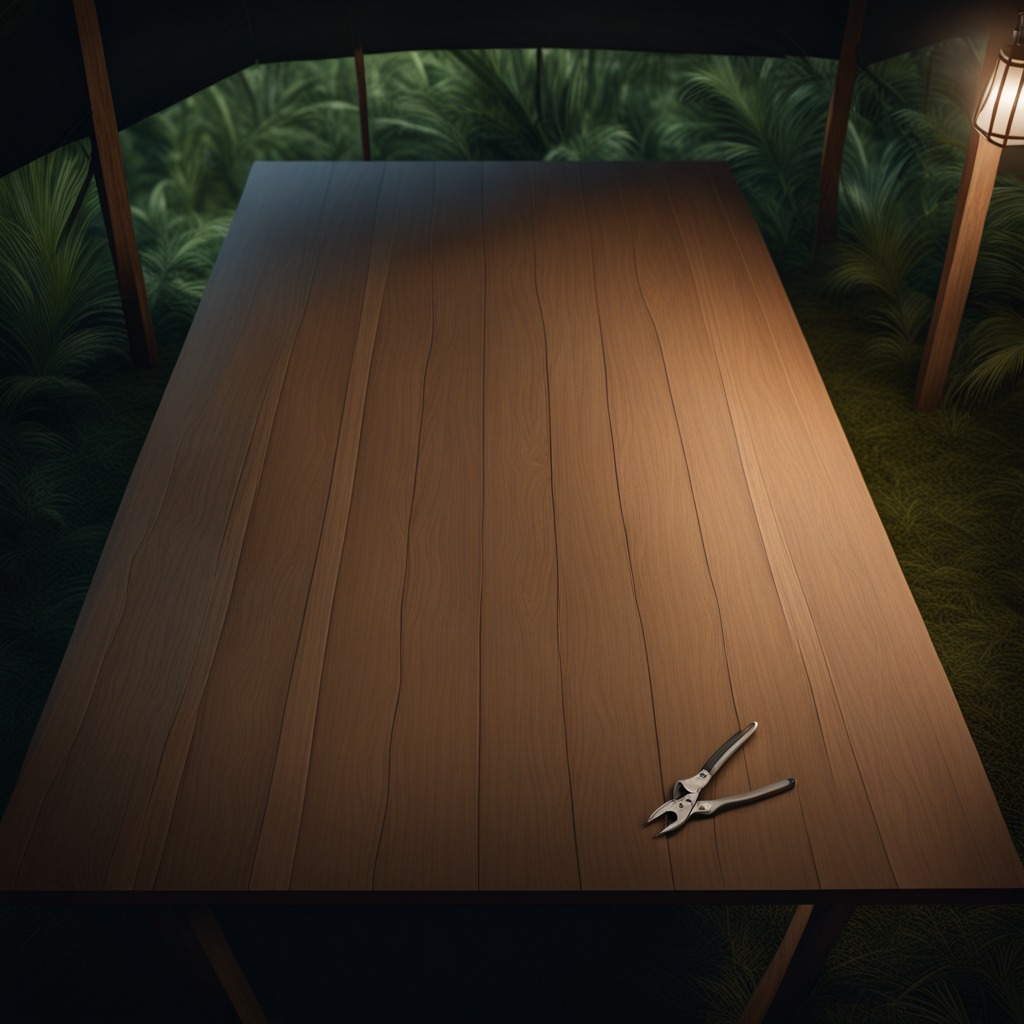
A plier lying on the wooden table in a jungle field workshop tent at night.